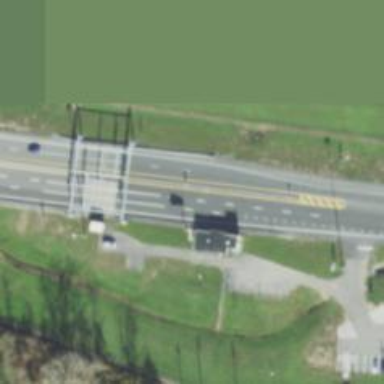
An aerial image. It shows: Toll gantry on the road.